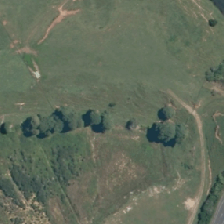
Land cover: herbaceous_freshwater_vege